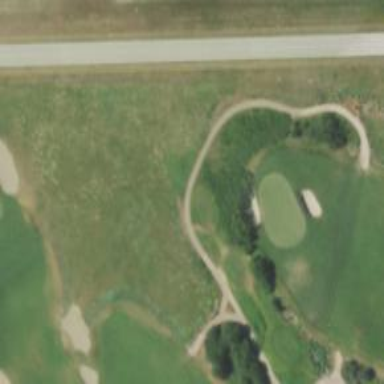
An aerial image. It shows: Path used for both walking and golf.